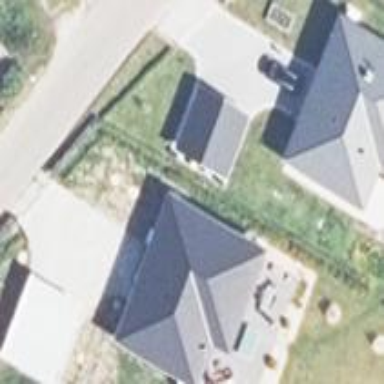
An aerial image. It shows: Simple house.